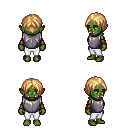
a pixel art fantasy rpg character, female body template, orc, green skin, steel chest armor, white pants, light blonde parted hairstyle, leather bracers, four views (front, back, left, right), 2x2 character sprite sheet, small pixel art, hard edges, no anti-aliasing